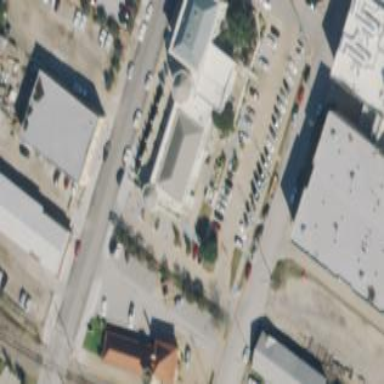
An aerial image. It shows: Public townhall.